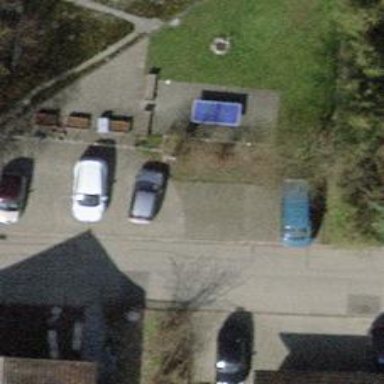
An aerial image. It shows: Street side parking area.